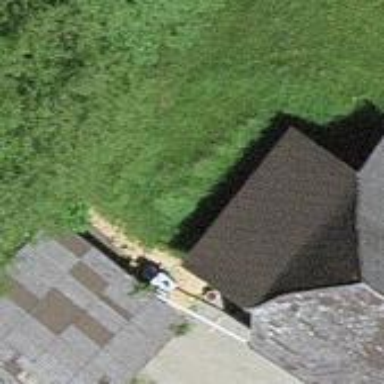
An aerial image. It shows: Shed building.